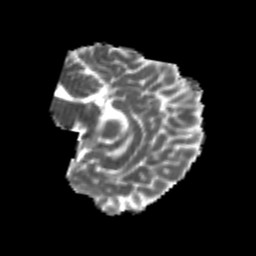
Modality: MD
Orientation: sagittal
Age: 21
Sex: male
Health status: healthy
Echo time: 0.074 s